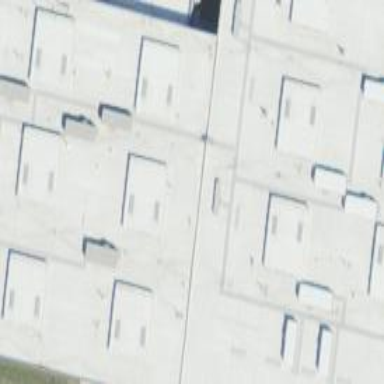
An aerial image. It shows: Industrial building.